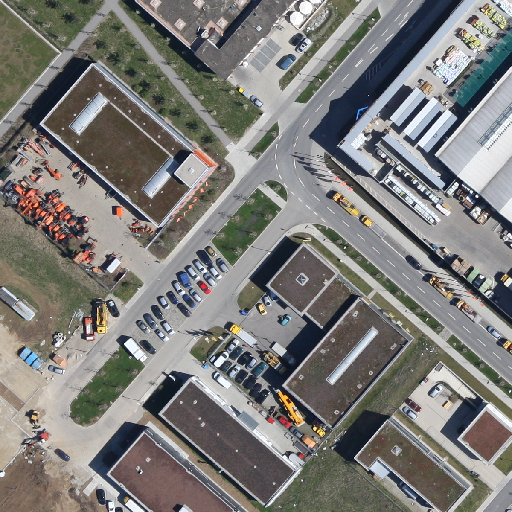
Referring expression: paved road along with tree